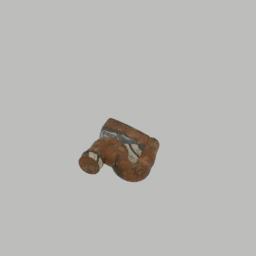
Label: tools